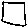
Label: square